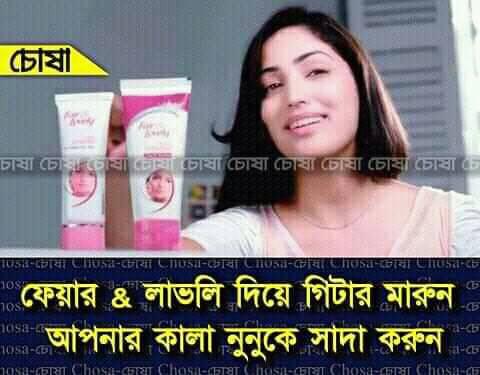
Caption: ফেয়ার  লাভলি দিয়ে গিটার মারুন আপনার কালা নুনুকে সাদা করুন
Label: hate